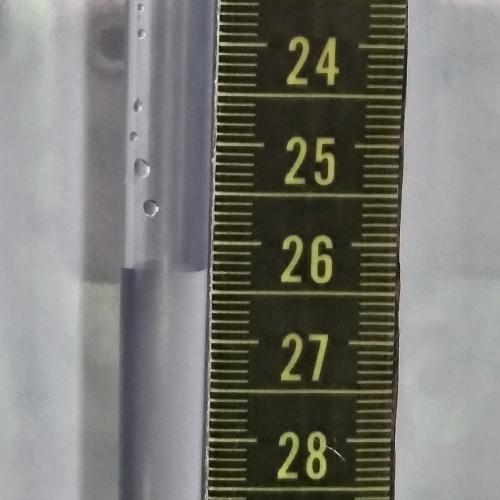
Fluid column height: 26.3 cm